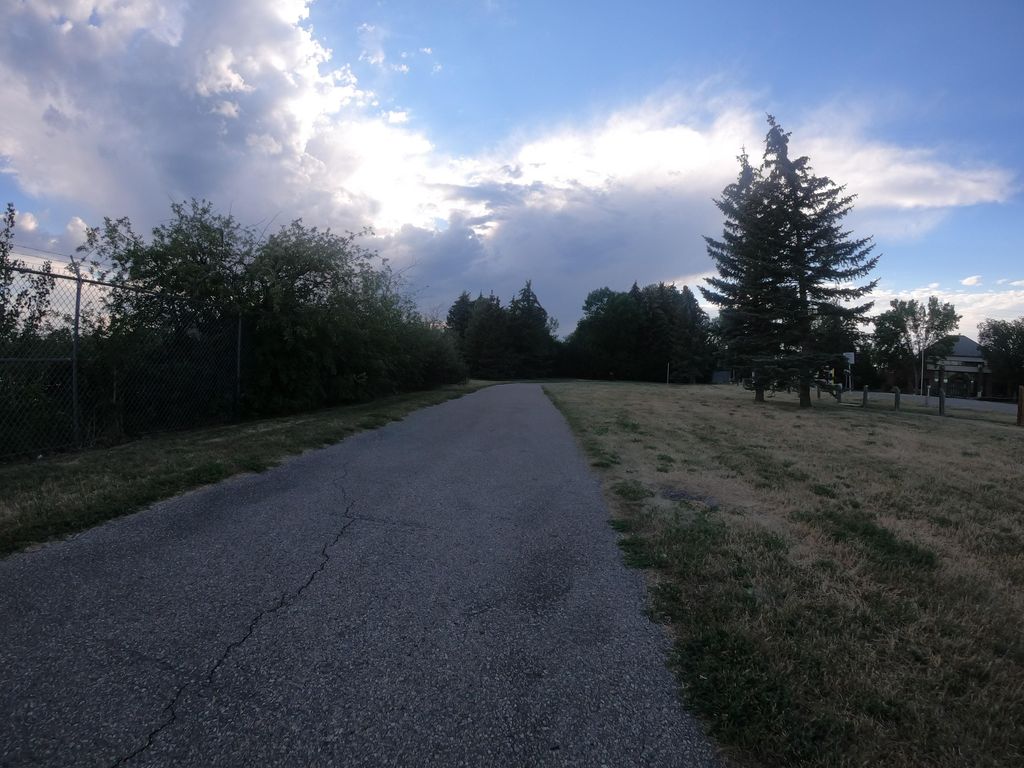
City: calgary